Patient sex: F
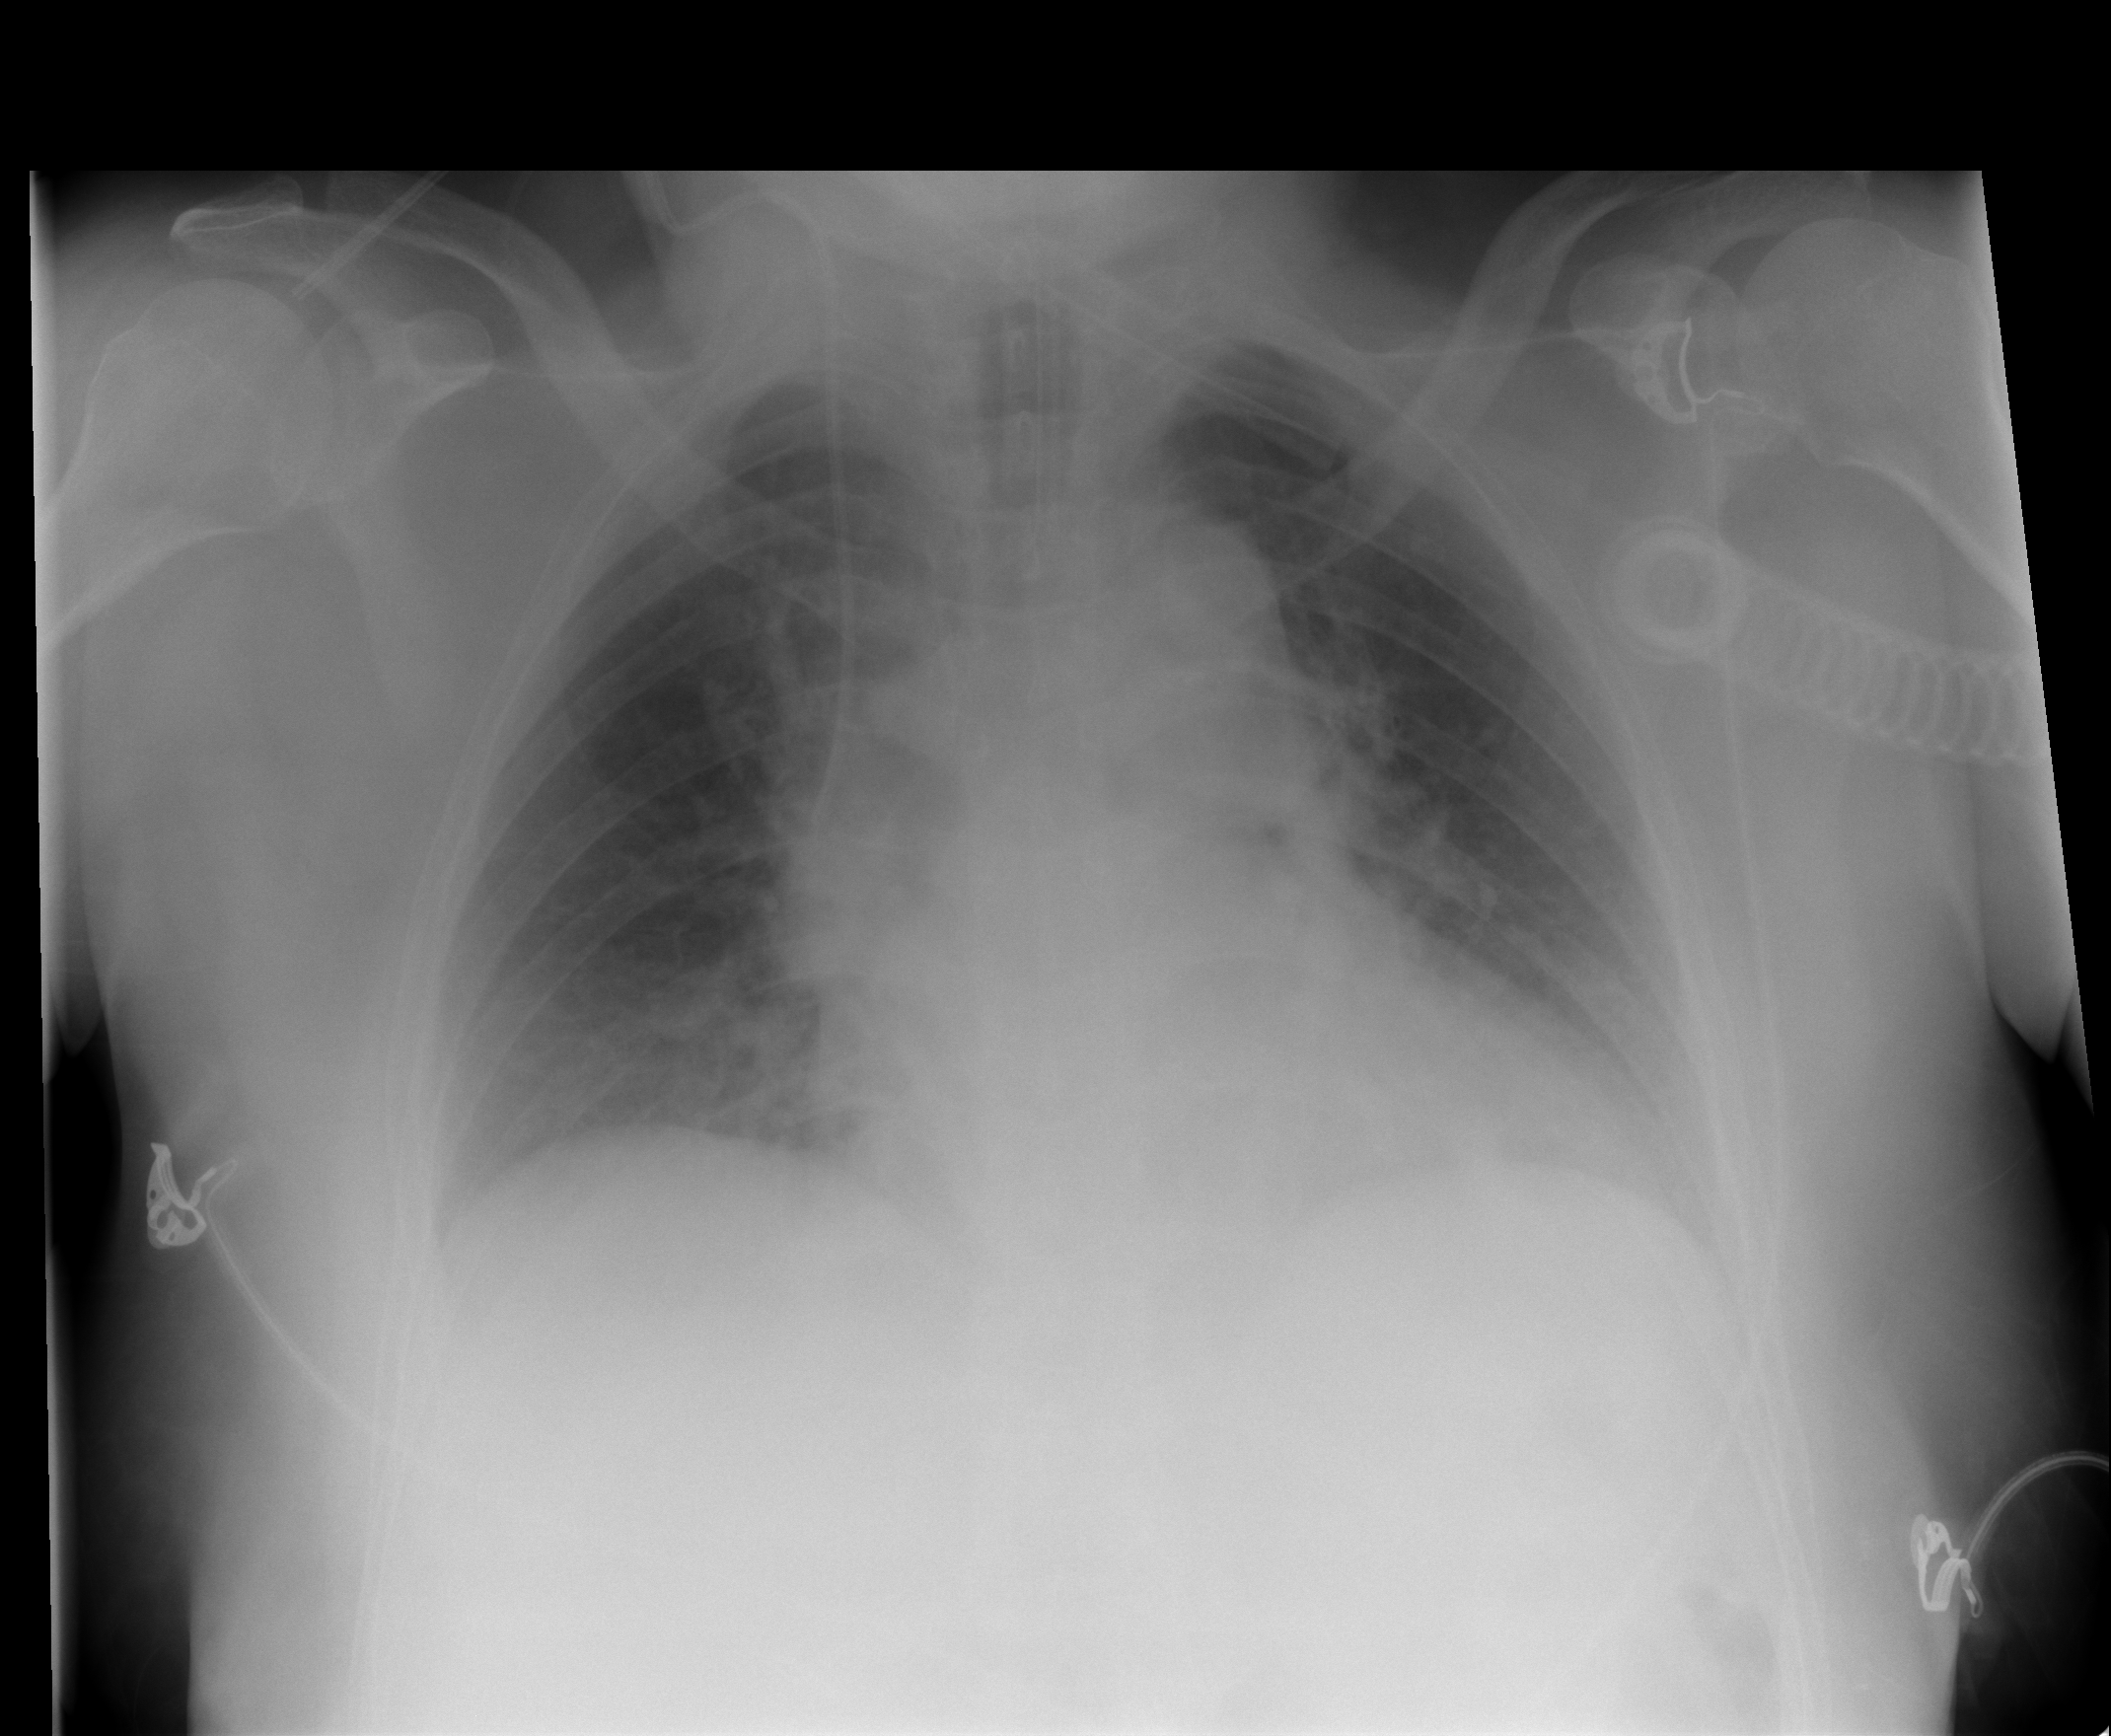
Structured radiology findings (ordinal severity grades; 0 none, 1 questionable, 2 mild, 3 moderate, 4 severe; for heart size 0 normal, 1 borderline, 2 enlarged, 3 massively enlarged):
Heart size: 0
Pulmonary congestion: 0
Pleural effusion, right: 0
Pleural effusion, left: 0
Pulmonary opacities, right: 0
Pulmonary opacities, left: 0
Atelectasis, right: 1
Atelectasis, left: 1